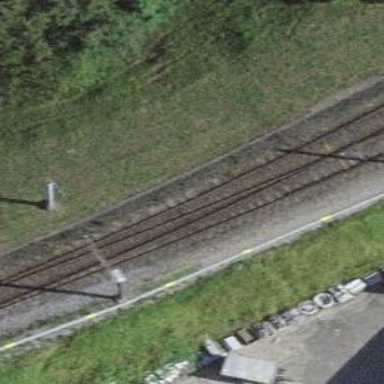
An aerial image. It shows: Single railway track with electrified contact line.